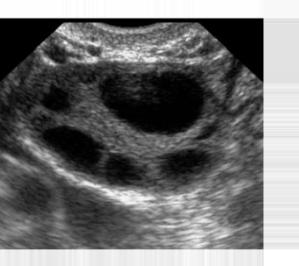
Label: infected